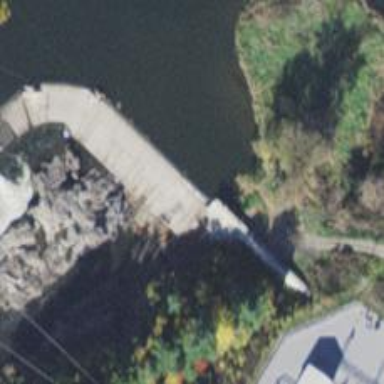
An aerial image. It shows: Dam across waterway.